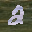
Label: 2